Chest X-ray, PA view. Patient: 44 years old, sex M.
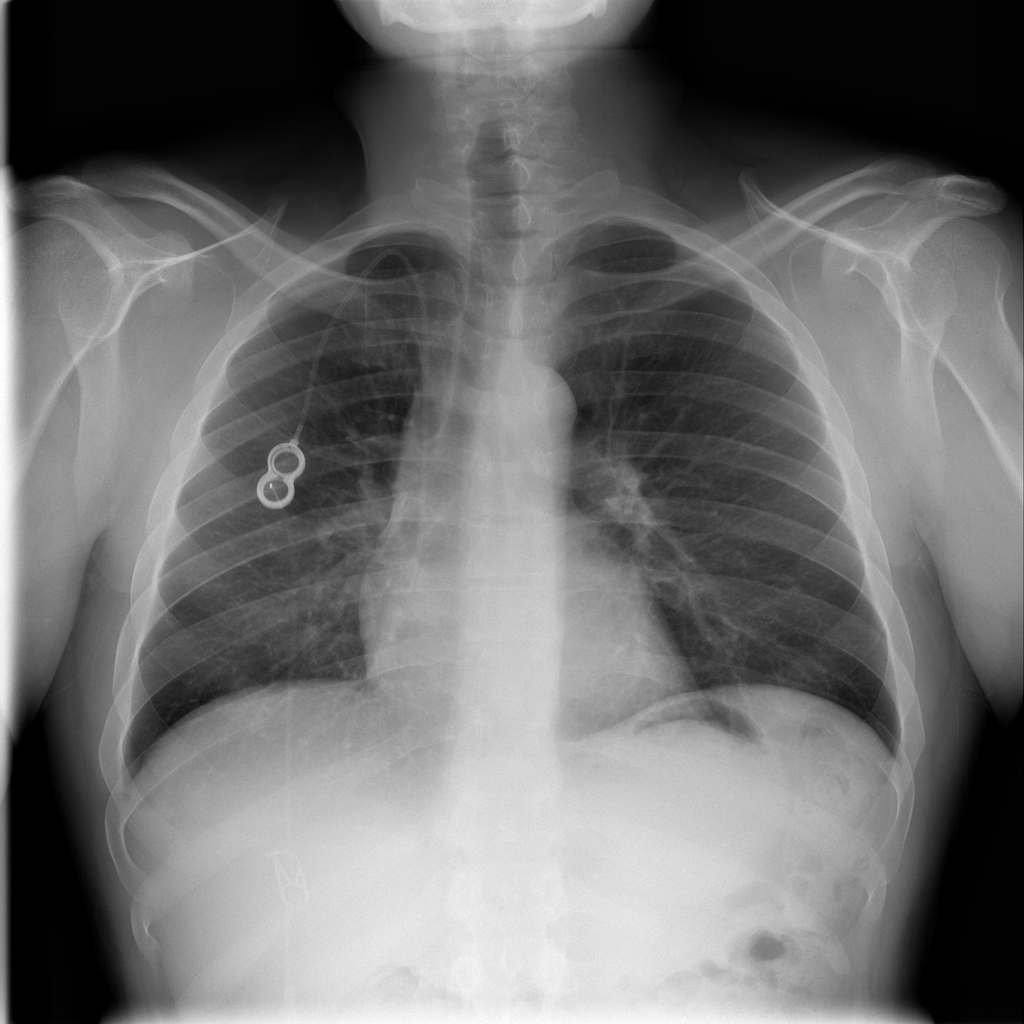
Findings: No Finding